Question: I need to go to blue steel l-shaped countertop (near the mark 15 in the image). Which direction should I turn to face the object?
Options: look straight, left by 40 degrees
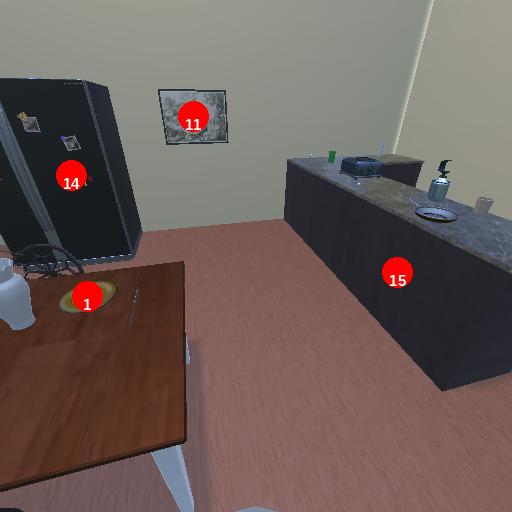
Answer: look straight